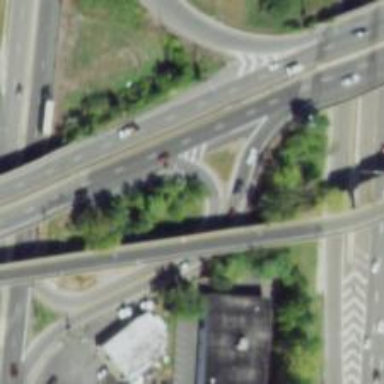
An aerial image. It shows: Trunk link highway.